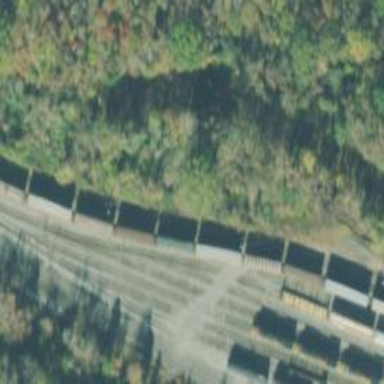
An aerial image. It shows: Abandoned railway yard.